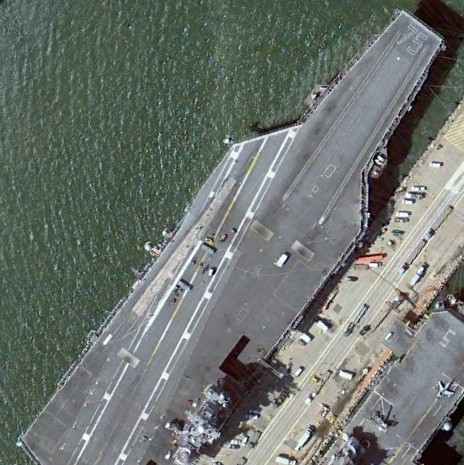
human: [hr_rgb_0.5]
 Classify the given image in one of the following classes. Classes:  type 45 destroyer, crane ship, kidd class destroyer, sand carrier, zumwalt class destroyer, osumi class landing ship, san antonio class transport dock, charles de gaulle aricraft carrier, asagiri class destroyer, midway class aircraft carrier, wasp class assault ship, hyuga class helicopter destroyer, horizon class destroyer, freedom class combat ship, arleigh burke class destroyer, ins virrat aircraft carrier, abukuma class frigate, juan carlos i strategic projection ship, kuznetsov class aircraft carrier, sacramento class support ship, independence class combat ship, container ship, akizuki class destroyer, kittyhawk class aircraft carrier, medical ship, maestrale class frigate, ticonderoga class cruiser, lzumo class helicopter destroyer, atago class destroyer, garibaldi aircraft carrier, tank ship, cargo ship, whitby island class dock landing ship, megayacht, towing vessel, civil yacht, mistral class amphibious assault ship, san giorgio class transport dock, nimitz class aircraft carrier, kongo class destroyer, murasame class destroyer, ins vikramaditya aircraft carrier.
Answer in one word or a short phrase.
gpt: Nimitz class aircraft carrier